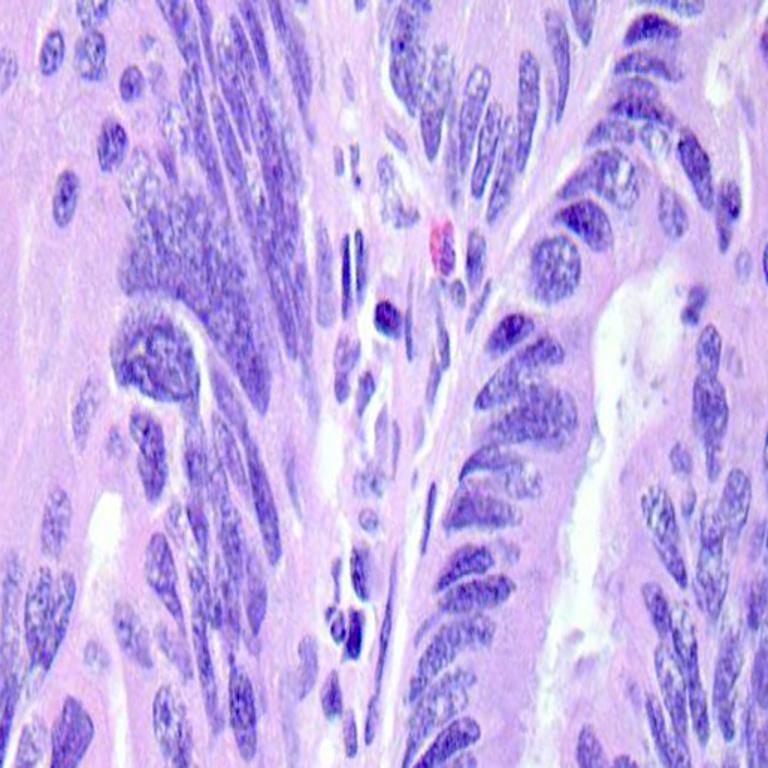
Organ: colon
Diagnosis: adenocarcinomas